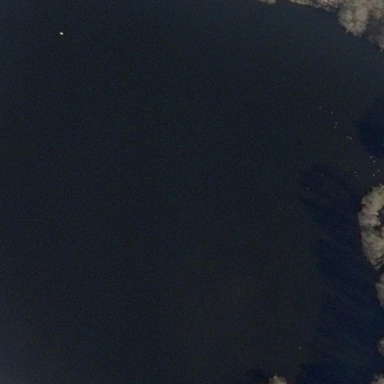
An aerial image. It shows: Lake with natural water.